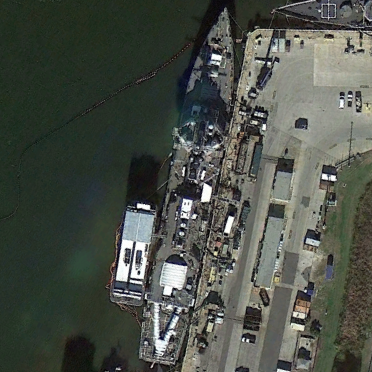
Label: destroyer